Field crop: maize
Growth stage: 2
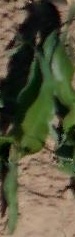
Species: maize